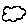
Label: cloud